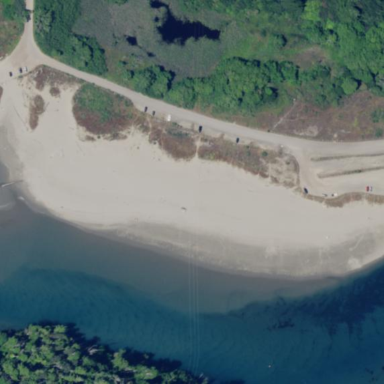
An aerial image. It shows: Scenic beach with natural beauty.